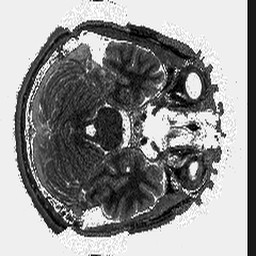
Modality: T1map
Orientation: axial
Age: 40
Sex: male
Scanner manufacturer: siemens
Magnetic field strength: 3 T
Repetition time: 5 s
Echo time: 0.00298 s